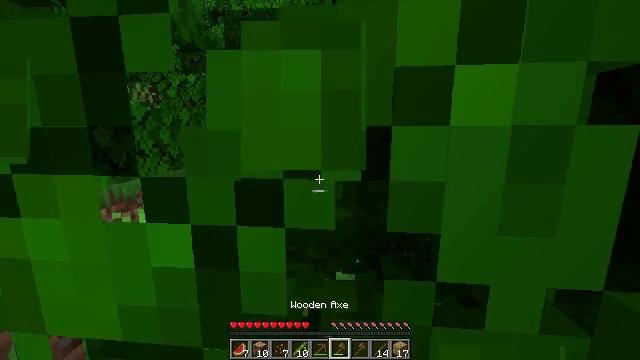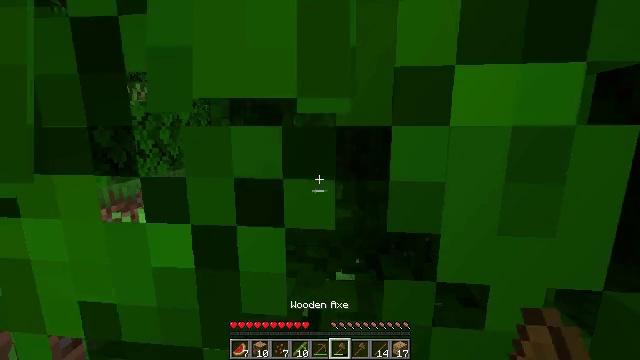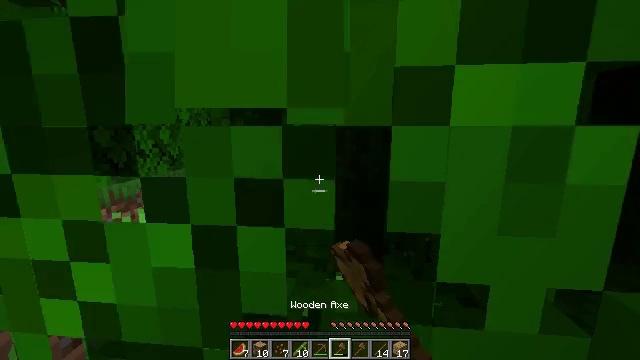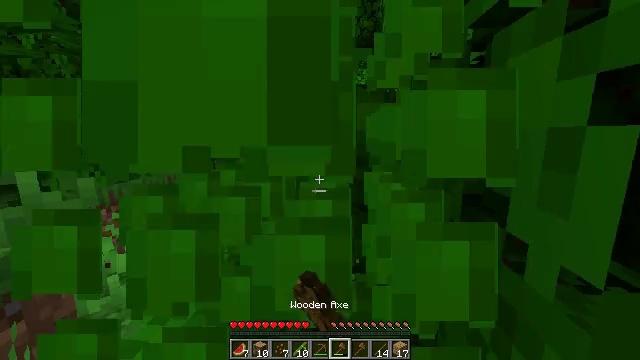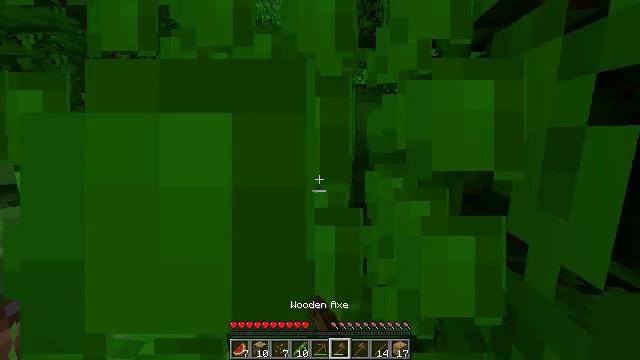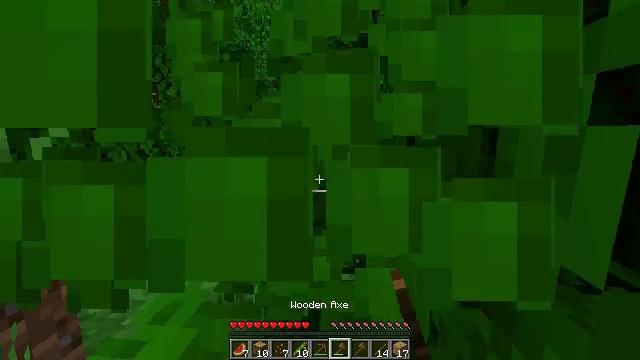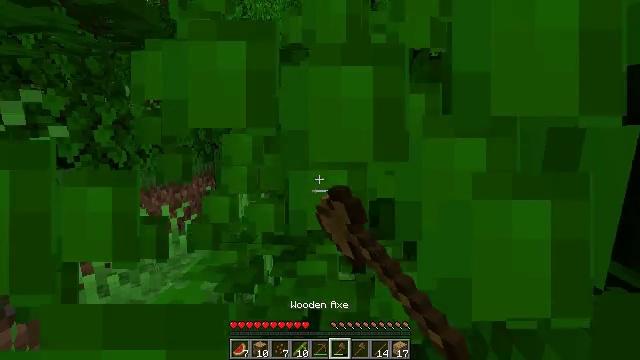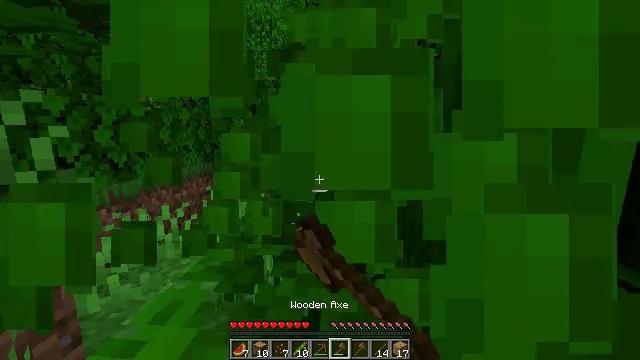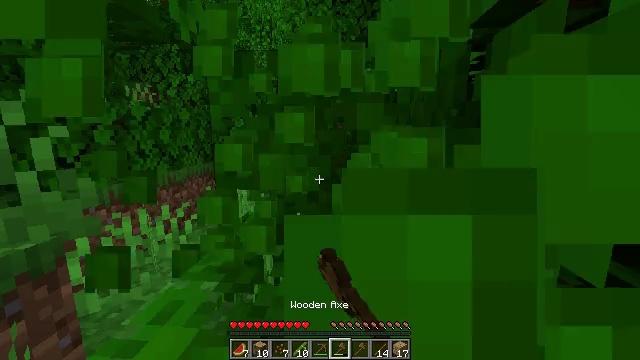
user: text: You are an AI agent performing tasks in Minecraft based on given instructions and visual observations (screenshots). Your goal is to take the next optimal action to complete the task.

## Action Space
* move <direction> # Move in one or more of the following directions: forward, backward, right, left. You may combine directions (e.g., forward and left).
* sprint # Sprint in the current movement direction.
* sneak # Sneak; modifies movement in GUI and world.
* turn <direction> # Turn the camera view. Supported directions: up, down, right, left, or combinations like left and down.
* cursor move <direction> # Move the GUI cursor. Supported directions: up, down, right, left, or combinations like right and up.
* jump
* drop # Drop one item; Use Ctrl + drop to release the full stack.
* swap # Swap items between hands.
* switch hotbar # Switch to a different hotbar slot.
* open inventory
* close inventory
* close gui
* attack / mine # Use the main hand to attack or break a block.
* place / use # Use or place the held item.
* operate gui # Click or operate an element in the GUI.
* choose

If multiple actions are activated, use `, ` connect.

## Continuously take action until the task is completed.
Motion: motion action
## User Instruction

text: Break the jungle leaves with your hand or shears.
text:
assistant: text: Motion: attack / mine
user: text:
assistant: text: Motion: attack / mine
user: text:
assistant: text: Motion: attack / mine
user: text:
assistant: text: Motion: attack / mine
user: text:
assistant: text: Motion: attack / mine
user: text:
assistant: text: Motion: attack / mine
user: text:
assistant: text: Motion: attack / mine
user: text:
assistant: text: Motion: attack / mine
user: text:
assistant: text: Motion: attack / mine